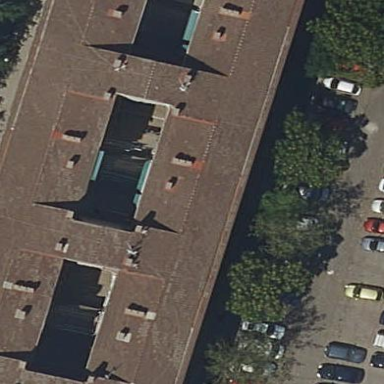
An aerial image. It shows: Image showing building with apartments.